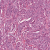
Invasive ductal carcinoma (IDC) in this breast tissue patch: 1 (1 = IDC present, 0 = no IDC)